Question: Is there anyway to auto resize the value of a string element in MonoTouch. I'm using them in two ways :
1st- with reflection
2nd- manually adding stringelement to a section
but both can contains value (or caption) that cannot be fitted in the displayed area.

What is the best way to handle an elegant display?
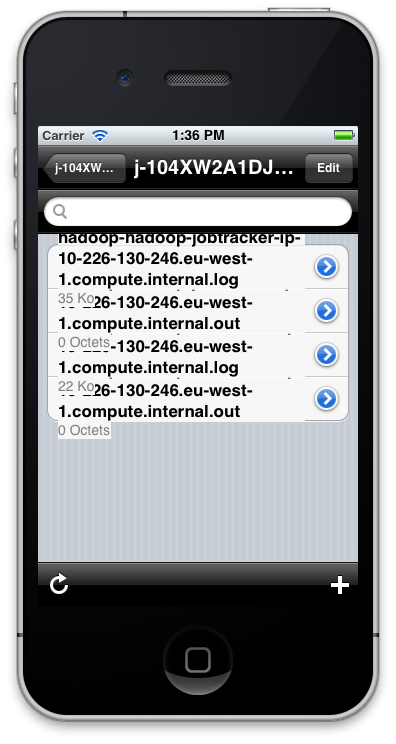
Answer: Try using 'MultilineElement' instead of 'StringElement'